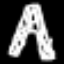
Label: The Eiffel Tower